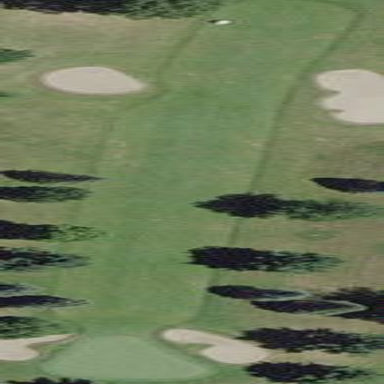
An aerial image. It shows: Golf fairway surrounded by grass.